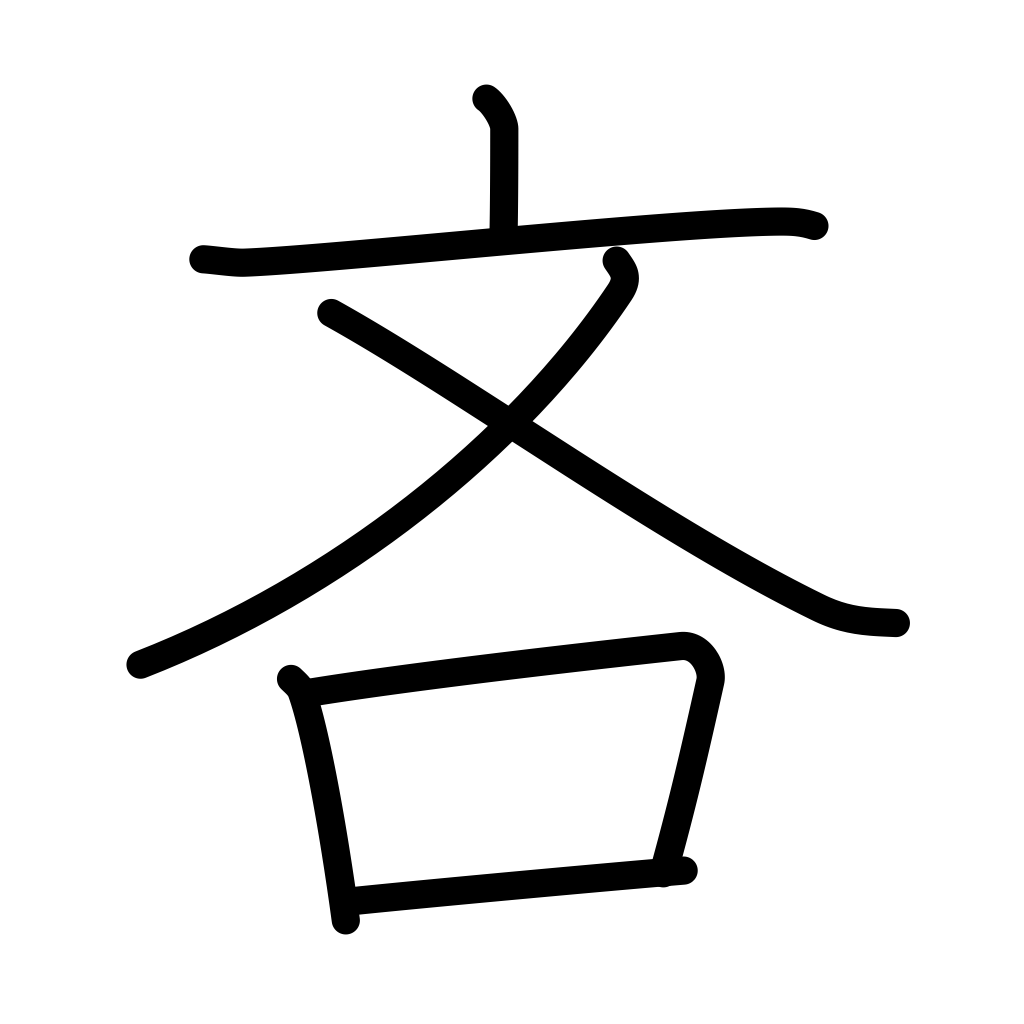
Meaning: miserly, stingy, sparing